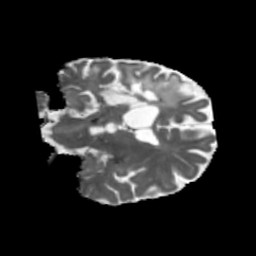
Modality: MD
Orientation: coronal
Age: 60
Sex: male
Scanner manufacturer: siemens
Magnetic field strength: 3 T
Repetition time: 5.47 s
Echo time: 0.0854 s